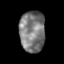
Tissue: skin
Cell type: Epithelial cells
Senescence score: 0.2846
Nuclear area (px): 1022
Mean DAPI intensity: 122.909